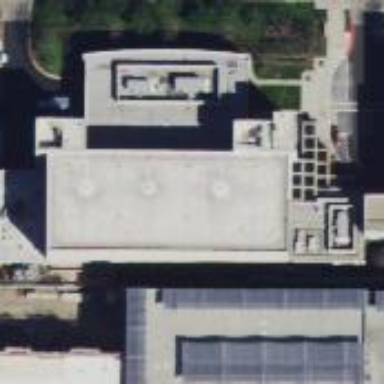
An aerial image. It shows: Hospital building.